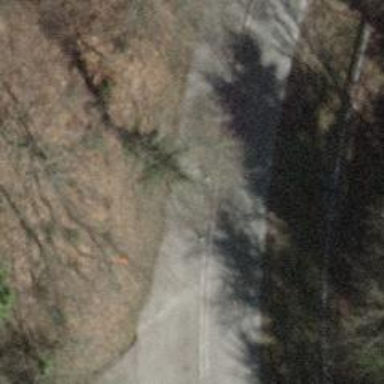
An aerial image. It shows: Aerial orange marker.